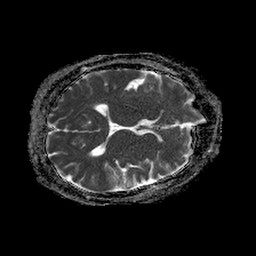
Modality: ADC
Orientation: axial
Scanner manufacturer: philips
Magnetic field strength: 1.5 T
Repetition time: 4.6 s
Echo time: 0.08517 s